Field crop: maize
Growth stage: 2
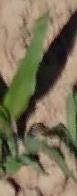
Species: maize